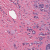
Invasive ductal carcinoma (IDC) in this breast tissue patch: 1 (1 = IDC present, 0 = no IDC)